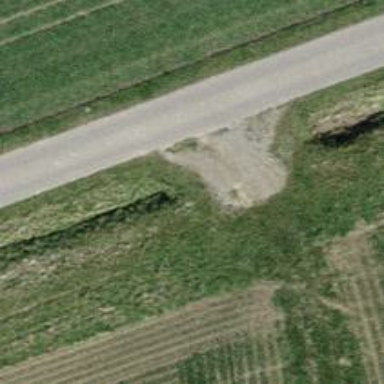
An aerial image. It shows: Culvert underpass for canal.